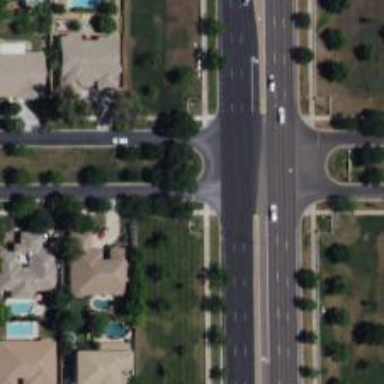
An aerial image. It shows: Road with stop sign.